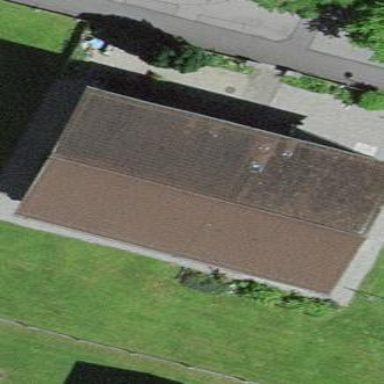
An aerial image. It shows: Gabled roof apartments building.